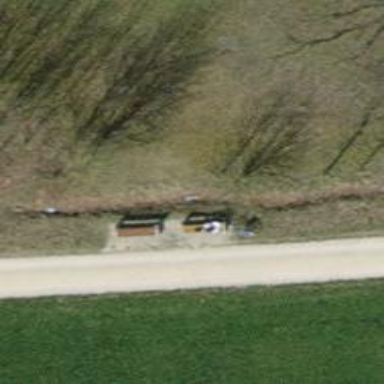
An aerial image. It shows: Brown bench.